Interaction volume radius: 5 \u00c5
Interaction volume height: 25 \u00c5
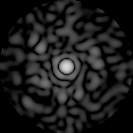
Disorder parameter: 0.8592